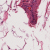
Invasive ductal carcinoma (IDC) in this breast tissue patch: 0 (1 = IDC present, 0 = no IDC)